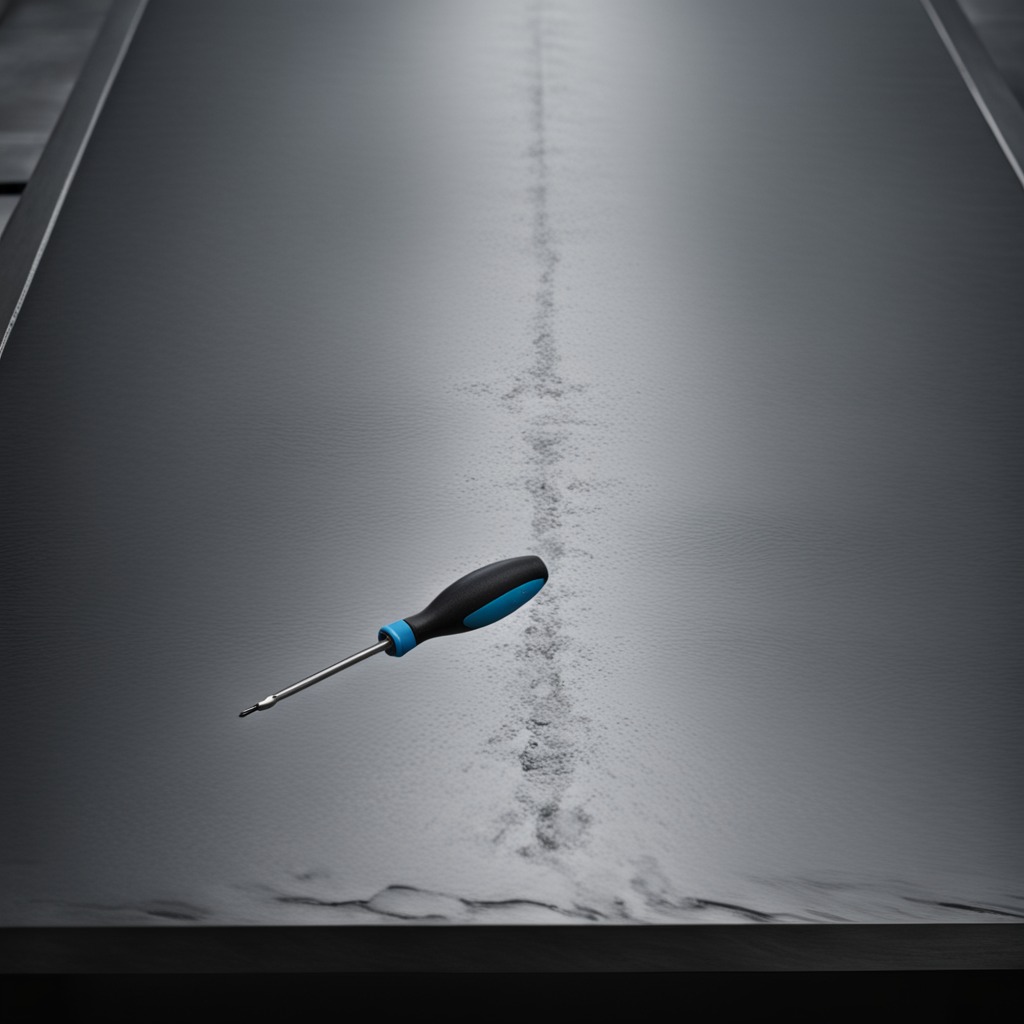
A screwdriver is lying on a cold steel table in a mining workshop gritty textures.